Question: Lists with user inputs
'''
List1 =[1,2,3,.....];
List2 =[0.1,0.2,0.3,.....];
List3 =[0.5,0.10,6.0,....];
'''
How Can I Create a table Like following image Please help Me I am stuck

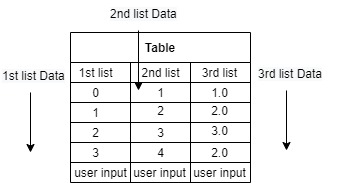
Answer: So you want a List of Lists. You could do something like this:
'''
List<List<dynamic>> listMap = [];
listMap.add(List1);
listMap.add(List2);
listMap.add(List3);
'''
Note I put dynamic because I don't know what types of variables you want.